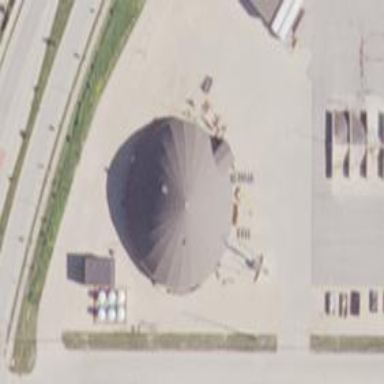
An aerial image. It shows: Building identified as silo.